Question: '''
$con = mysql_connect("localhost","root","");
$db = mysql_select_db("email-db2",$con);
$query = "SELECT * FROM report";
$run = mysql_query($query);
echo "<table>
<thead>
<tr>
<th>Contact Email</th>
<th>email1</th>
<th>email2</th>
<th>email3</th>
<th>email4</th>
<th>email5</th>
<th>email6</th>
<th>email7</th>
<th>email8</th>
<th>email9</th>
<th>email10</th>
<th>email11</th>
<th>email12</th>
<th>email13</th>
<th>email14</th>
<th>Total</th>
</tr>
</thead>
<tbody>";
while ($row = mysql_fetch_array($run)) {
$COL1 = $row[0];
$COL2 = $row[1];
$COL3 = $row[2];
$COL4 = $row[3];
$COL5 = $row[4];
$COL6 = $row[5];
$COL7 = $row[6];
$COL8 = $row[7];
$COL9 = $row[8];
$COL10 = $row[9];
$COL11 = $row[10];
$COL12 = $row[11];
$COL13 = $row[12];
$COL14 = $row[13];
$COL15 = $row[14];
echo "<tr>";
echo "<td>"; echo $COL1; echo "</td>";
echo "<td>"; echo $COL2; echo "</td>";
echo "<td>"; echo $COL3; echo "</td>";
echo "<td>"; echo $COL4; echo "</td>";
echo "<td>"; echo $COL5; echo "</td>";
echo "<td>"; echo $COL6; echo "</td>";
echo "<td>"; echo $COL7; echo "</td>";
echo "<td>"; echo $COL8; echo "</td>";
echo "<td>"; echo $COL9; echo "</td>";
echo "<td>"; echo $COL10; echo "</td>";
echo "<td>"; echo $COL11; echo "</td>";
echo "<td>"; echo $COL12; echo "</td>";
echo "<td>"; echo $COL13; echo "</td>";
echo "<td>"; echo $COL14; echo "</td>";
echo "<td>"; echo $COL15; echo "</td>";
echo '<td>';
$yesCount = 0;
$noCount = 0;
for ($i=1; $i<= 15; $i += 2){
if (empty($row['email'.$i])) {
$noCount++;
} else {
$yesCount++;
}
}
echo $yesCount;
echo "</td>";
echo "</tr>";
}
echo "</tbody>
</table>";
'''
This is my code
In the last column of Total I want this
I finds a yes in odd columns it adds 2
if it finds yes in even columns it adds 5
means 2x2 + 3x5 = 19 , 19 is total output
That is the output I would like to have. How can I do this?

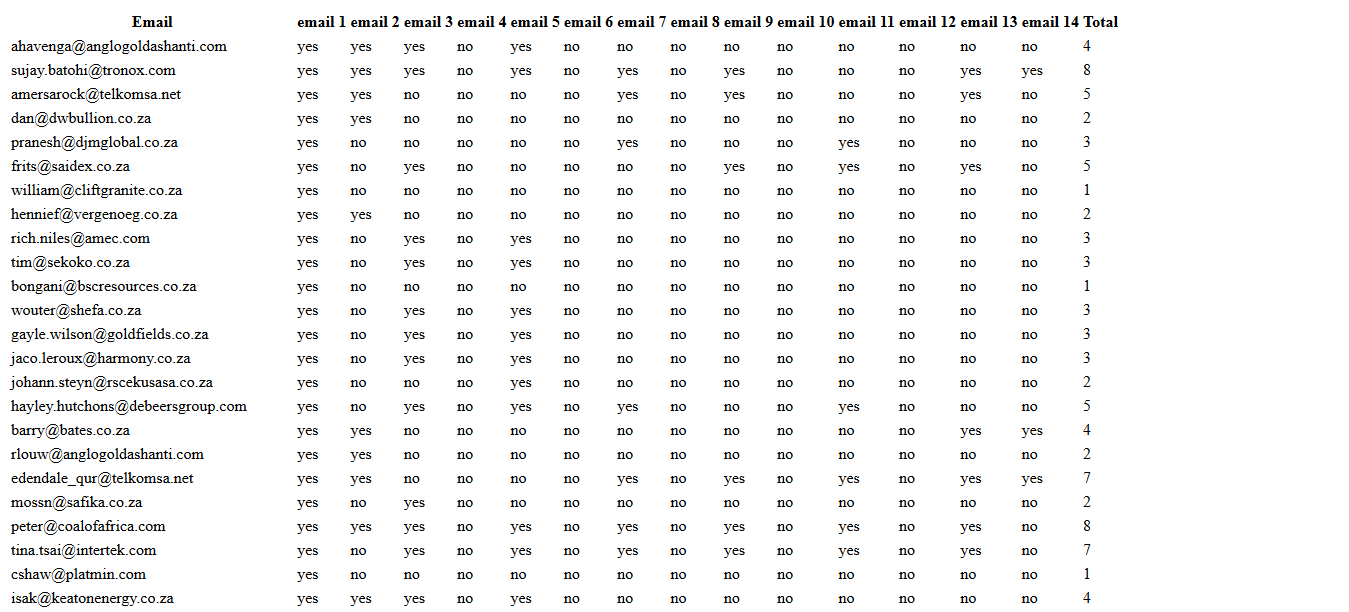
Answer: Using a loop for each of the cols, and having a count in there depending on the column number (note I am assuming it is odd and even column numbers from the db rather than the cols after you swap the numbering around which doesn't appear necessary - if not just swap the 2 and 5 around in the counter setting row).
'''
<?php
$con = mysql_connect("localhost","root","");
$db = mysql_select_db("email-db2",$con);
$query = "SELECT contact_email,
email1_opened,
email2_opened,
email3_opened,
email4_opened,
email5_opened,
email6_opened,
email7_opened,
email8_opened,
email9_opened,
email10_opened,
email11_opened,
email12_opened,
email13_opened,
email14_opened
FROM report";
$run = mysql_query($query);
echo "<table>
<thead>
<tr>
<th>Contact Email</th>
<th>email1</th>
<th>email2</th>
<th>email3</th>
<th>email4</th>
<th>email5</th>
<th>email6</th>
<th>email7</th>
<th>email8</th>
<th>email9</th>
<th>email10</th>
<th>email11</th>
<th>email12</th>
<th>email13</th>
<th>email14</th>
<th>Total</th>
</tr>
</thead>
<tbody>";
while ($row = mysql_fetch_array($run, MYSQL_NUM))
{
echo "<tr>";
$counter = 0;
foreach($row AS $key=>$value)
{
echo "<td>$value</td>";
$counter += (($key > 0 and $value == 'yes') ? (($key % 2 == 0) ? 5 : 2 ) : 0);
}
echo "<td>$counter</td>";
echo "</tr>";
}
echo "</tbody>
</table>";
'''
I would agree with the comment above that you should avoid the mysql_* functions for new code.
Mysqli equivalent of the above would be:-
'''
<?php
$con = mysqli_connect('localhost', 'root', '', 'email');
$query = "SELECT contact_email,
email1_opened,
email2_opened,
email3_opened,
email4_opened,
email5_opened,
email6_opened,
email7_opened,
email8_opened,
email9_opened,
email10_opened,
email11_opened,
email12_opened,
email13_opened,
email14_opened
FROM report";
$run = mysqli_query($con, $query);
echo "<table>
<thead>
<tr>
<th>Contact Email</th>
<th>email1</th>
<th>email2</th>
<th>email3</th>
<th>email4</th>
<th>email5</th>
<th>email6</th>
<th>email7</th>
<th>email8</th>
<th>email9</th>
<th>email10</th>
<th>email11</th>
<th>email12</th>
<th>email13</th>
<th>email14</th>
<th>Total</th>
</tr>
</thead>
<tbody>";
while ($row = mysqli_fetch_array($run, MYSQL_NUM))
{
echo "<tr>";
$counter = 0;
foreach($row AS $key=>$value)
{
echo "<td>$value</td>";
$counter += (($key > 0 and $value == 'yes') ? (($key % 2 == 0) ? 5 : 2 ) : 0);
}
echo "<td>$counter</td>";
echo "</tr>";
}
echo "</tbody>
</table>";
'''